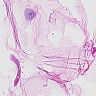
Metastatic tissue present: no